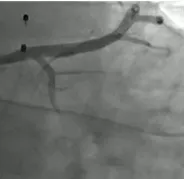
Angiographic image of this patient. (B) (RAO30. + CAU20 ) the circumflex branch.
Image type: radiology (x_ray)